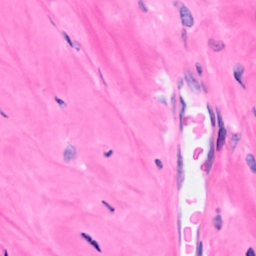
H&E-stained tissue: Breast